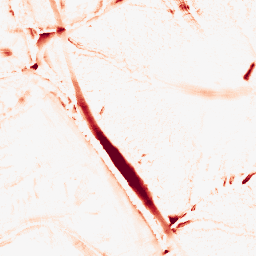
Category: morphological
Decomposition family: tophat
Decomposition parameters: size: 10
mode: white
Upsampling method: bicubic
Upsampling parameters: scale: 4
Upsampling scale: 4